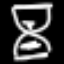
Label: hourglass